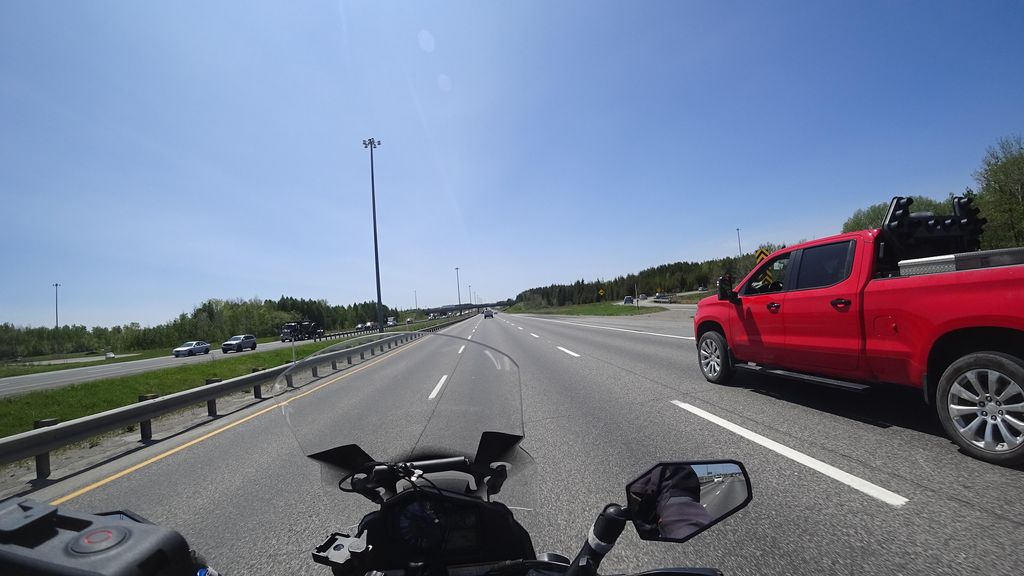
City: quebec_city